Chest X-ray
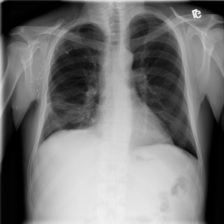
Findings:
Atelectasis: negative
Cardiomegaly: negative
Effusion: negative
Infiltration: negative
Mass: negative
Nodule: negative
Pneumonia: negative
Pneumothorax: positive
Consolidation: negative
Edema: negative
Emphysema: negative
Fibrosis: negative
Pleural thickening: positive
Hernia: negative